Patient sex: M
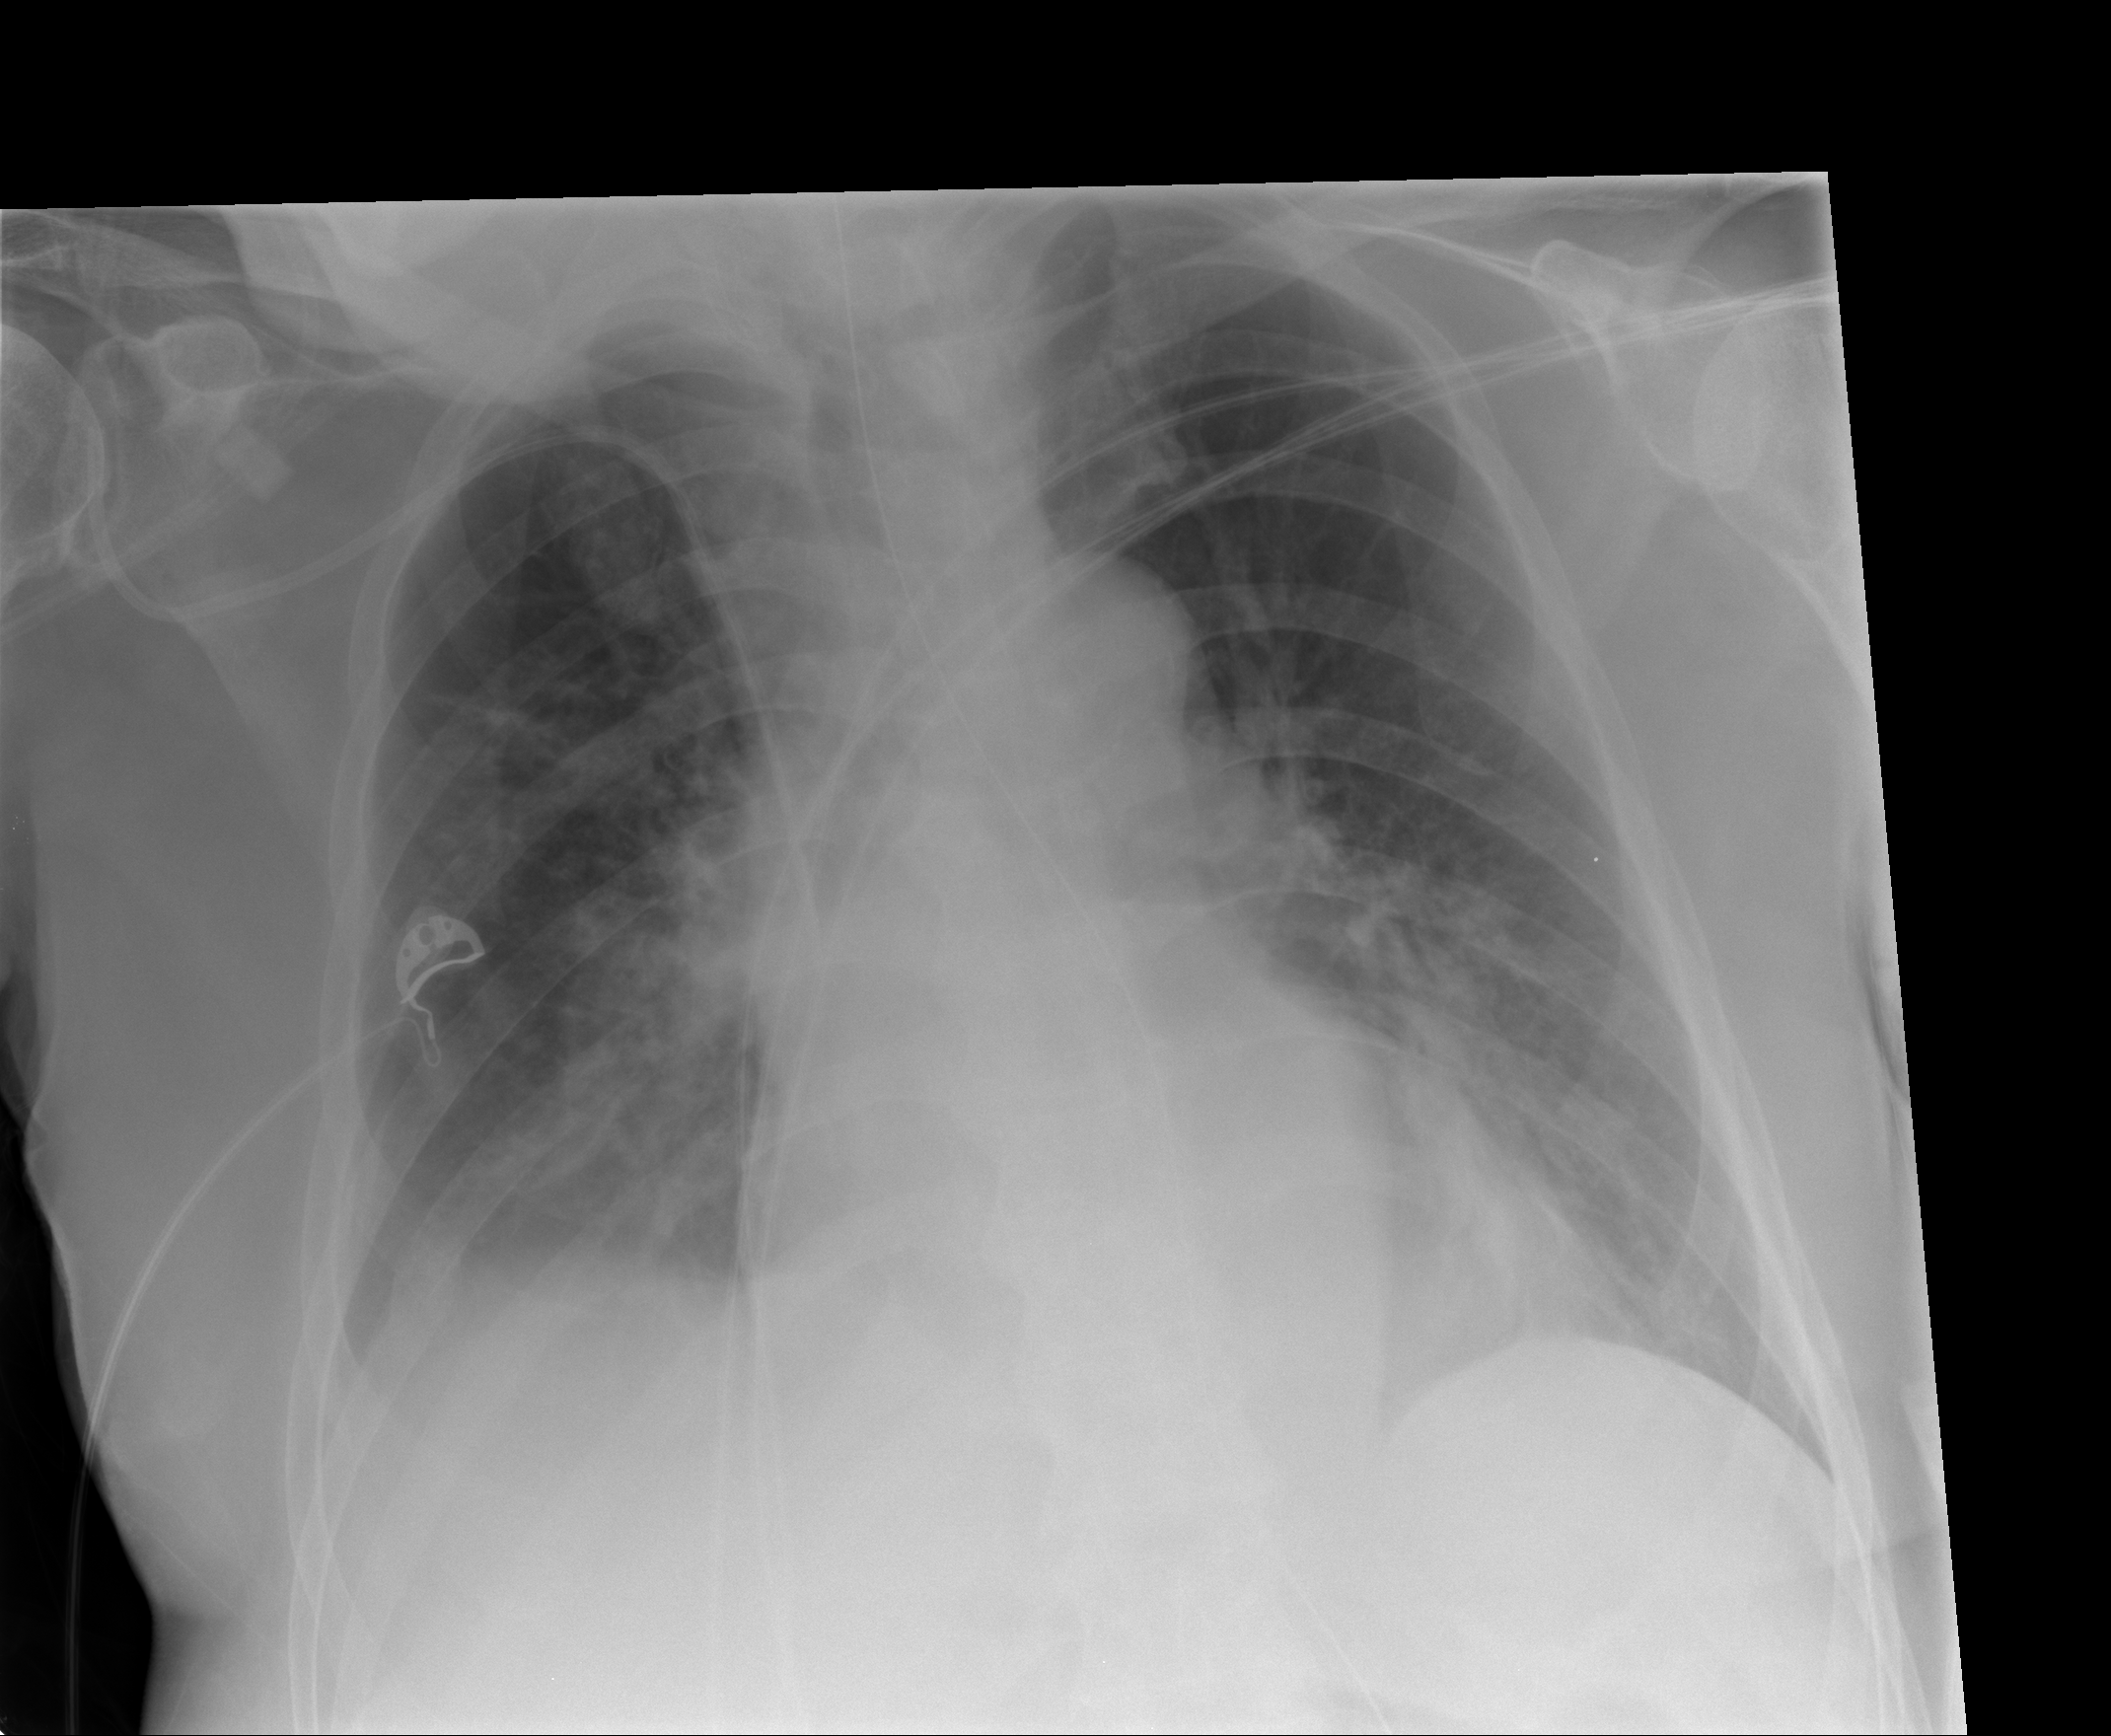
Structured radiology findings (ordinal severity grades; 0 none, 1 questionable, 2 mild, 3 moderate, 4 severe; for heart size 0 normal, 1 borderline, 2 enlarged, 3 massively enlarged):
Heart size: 2
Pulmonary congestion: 0
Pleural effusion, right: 2
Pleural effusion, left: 0
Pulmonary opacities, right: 2
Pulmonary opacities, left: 2
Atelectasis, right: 2
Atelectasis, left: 2